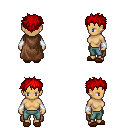
a pixel art fantasy rpg character, female body template, human, tanned skin, brown cape, teal pants, red bedhead hairstyle, white cloth bracers, brown slippers, four views (front, back, left, right), 2x2 character sprite sheet, small pixel art, hard edges, no anti-aliasing